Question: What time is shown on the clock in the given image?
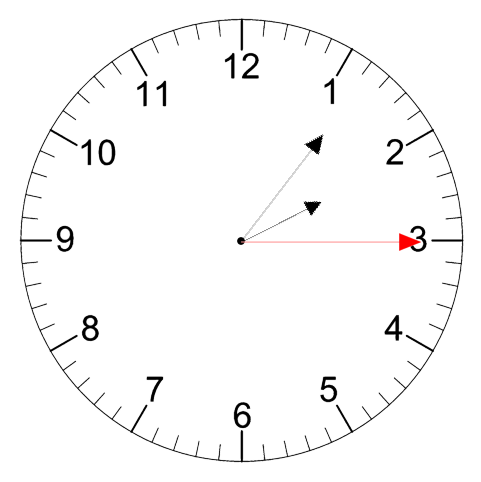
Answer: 02:06:15